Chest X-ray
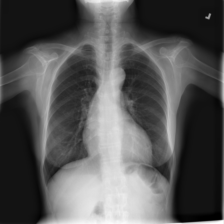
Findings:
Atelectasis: negative
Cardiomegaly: positive
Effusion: negative
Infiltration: negative
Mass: negative
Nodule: negative
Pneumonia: negative
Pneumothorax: negative
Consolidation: negative
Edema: negative
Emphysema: negative
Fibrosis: negative
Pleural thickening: negative
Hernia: negative